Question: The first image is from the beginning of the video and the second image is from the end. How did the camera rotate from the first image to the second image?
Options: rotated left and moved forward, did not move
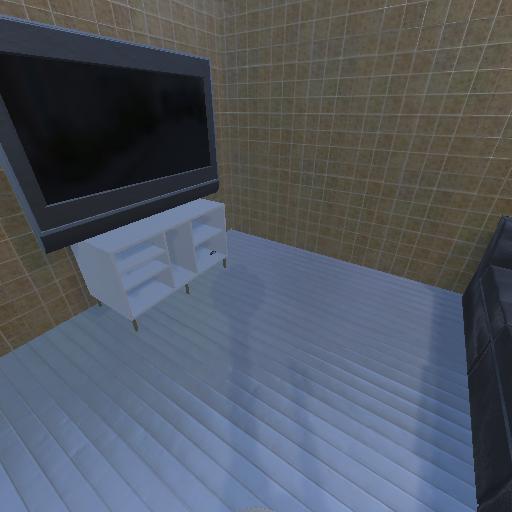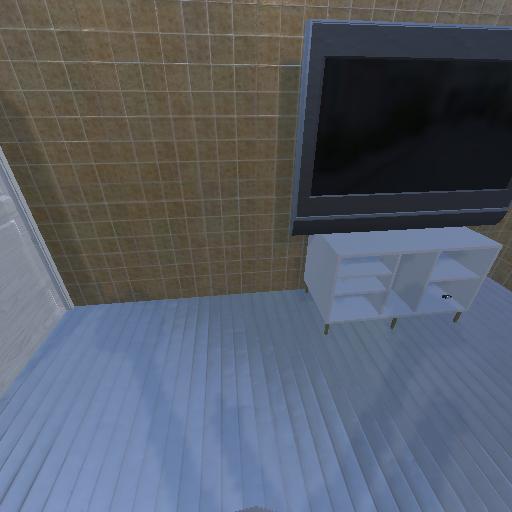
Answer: rotated left and moved forward